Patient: sex M, age 61
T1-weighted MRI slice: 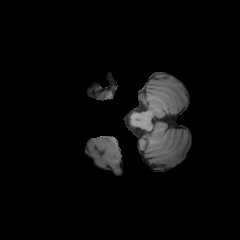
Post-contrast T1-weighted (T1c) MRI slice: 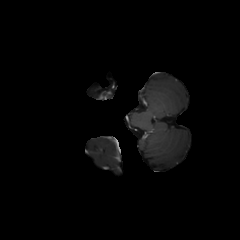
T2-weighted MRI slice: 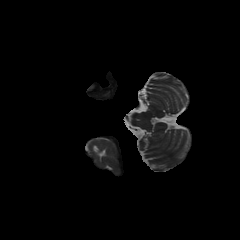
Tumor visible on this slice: no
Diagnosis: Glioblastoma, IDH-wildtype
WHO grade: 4